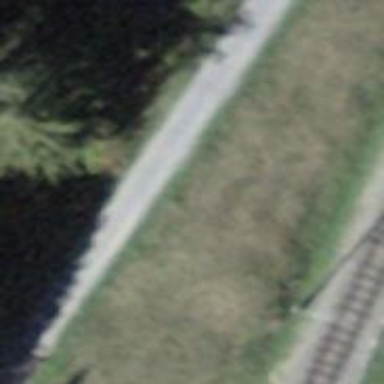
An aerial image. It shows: Bench.